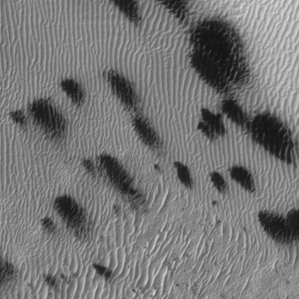
Label: frost